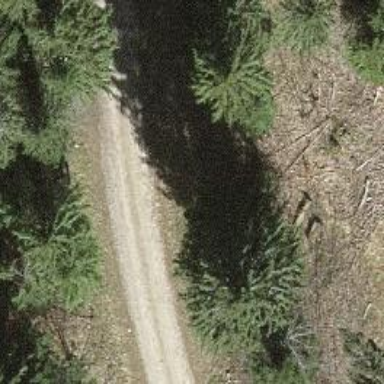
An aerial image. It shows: Unpaved service road used for classic and skating piste grooming.